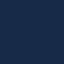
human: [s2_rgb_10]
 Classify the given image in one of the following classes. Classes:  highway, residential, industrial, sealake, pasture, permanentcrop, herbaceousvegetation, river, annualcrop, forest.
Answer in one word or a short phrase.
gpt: SeaLake